Question: Here is a jsfiddle that demonstrates what I am talking about:
<URL>
'''
<div class='div-for-svg'>
<svg id='blue-border-svg'></svg>
<svg id='green-border-svg'></svg>
</div>
.div-for-svg {
margin: 10px;
padding: 10px;
border: 2px dotted red;
height: 200px;
width: 200px;
background-color: yellow;
}
#blue-border-svg {
border: 2px solid blue;
margin: 0px;
padding: 0px;
}
#green-border-svg {
border: 2px solid green;
margin: 0px;
padding: 0px;
}
'''
I want the two SVG elements to be above and below each other, with no white space in-between them. As it stands now, there is clear space below the bottom blue border of the top SVG element, and above the top green border of the bottom SVG element. How can I get rid of this space, and why is it there in the first place? Also, do the SVG elements come with default height and width?

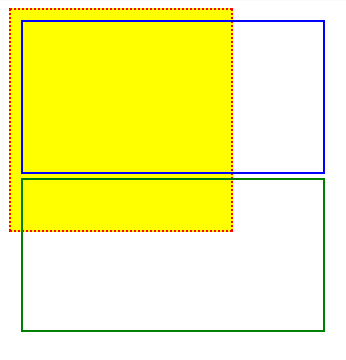
Answer: Per default your 'svg' elements have 'display:inline', so they behave like any other inline element - with normal images it would be the same: space for the under-lengths of possible text content on the same "line" is reserved. (And for 'img' this problem has already been discussed lots of times ...)
Using 'vertical-align:top' (<URL> solves this problem.